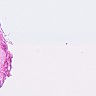
Metastatic tissue present: no